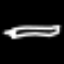
Label: pencil